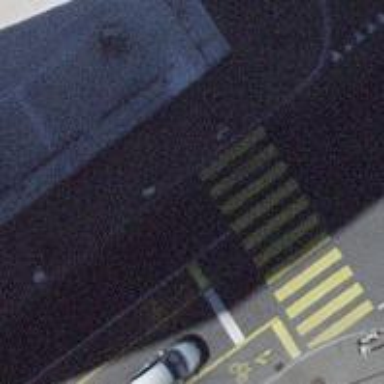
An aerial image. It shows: Traffic signals are in enforcement.